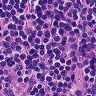
Metastatic tissue present: no